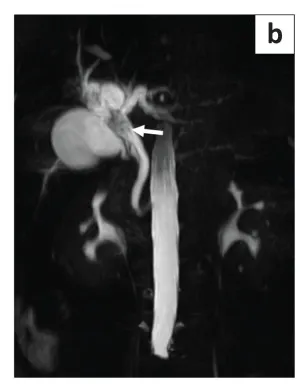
The site and extent of the intraductal tumour is best seen on the volumetric MIP of the magnetic resonance pancreatico-cholangiography (b), indicating extension of the tumour into the common hepatic duct (white arrow) with upstream and downstream ductal dilatation.
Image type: radiology (mri)